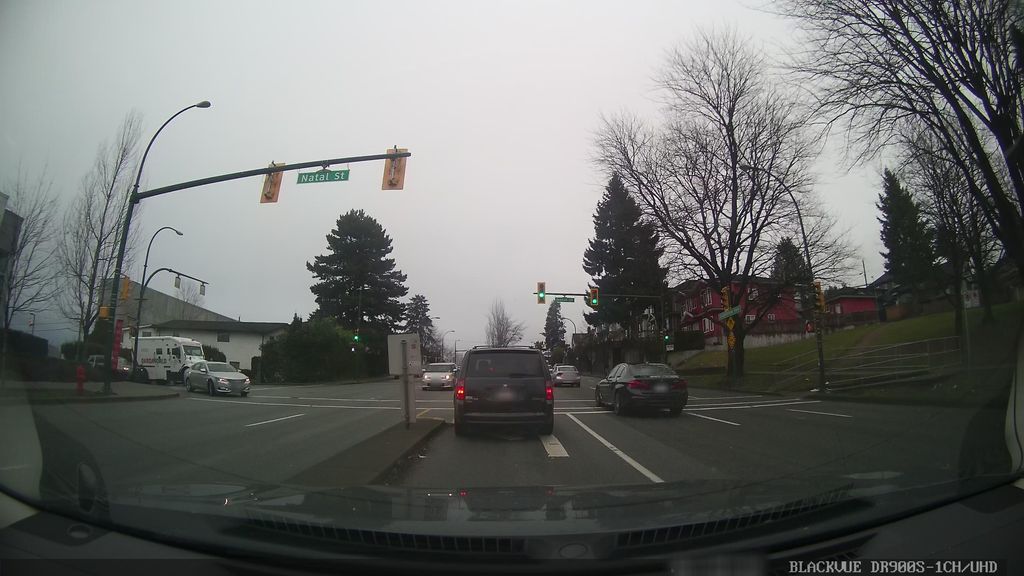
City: vancouver